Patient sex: M
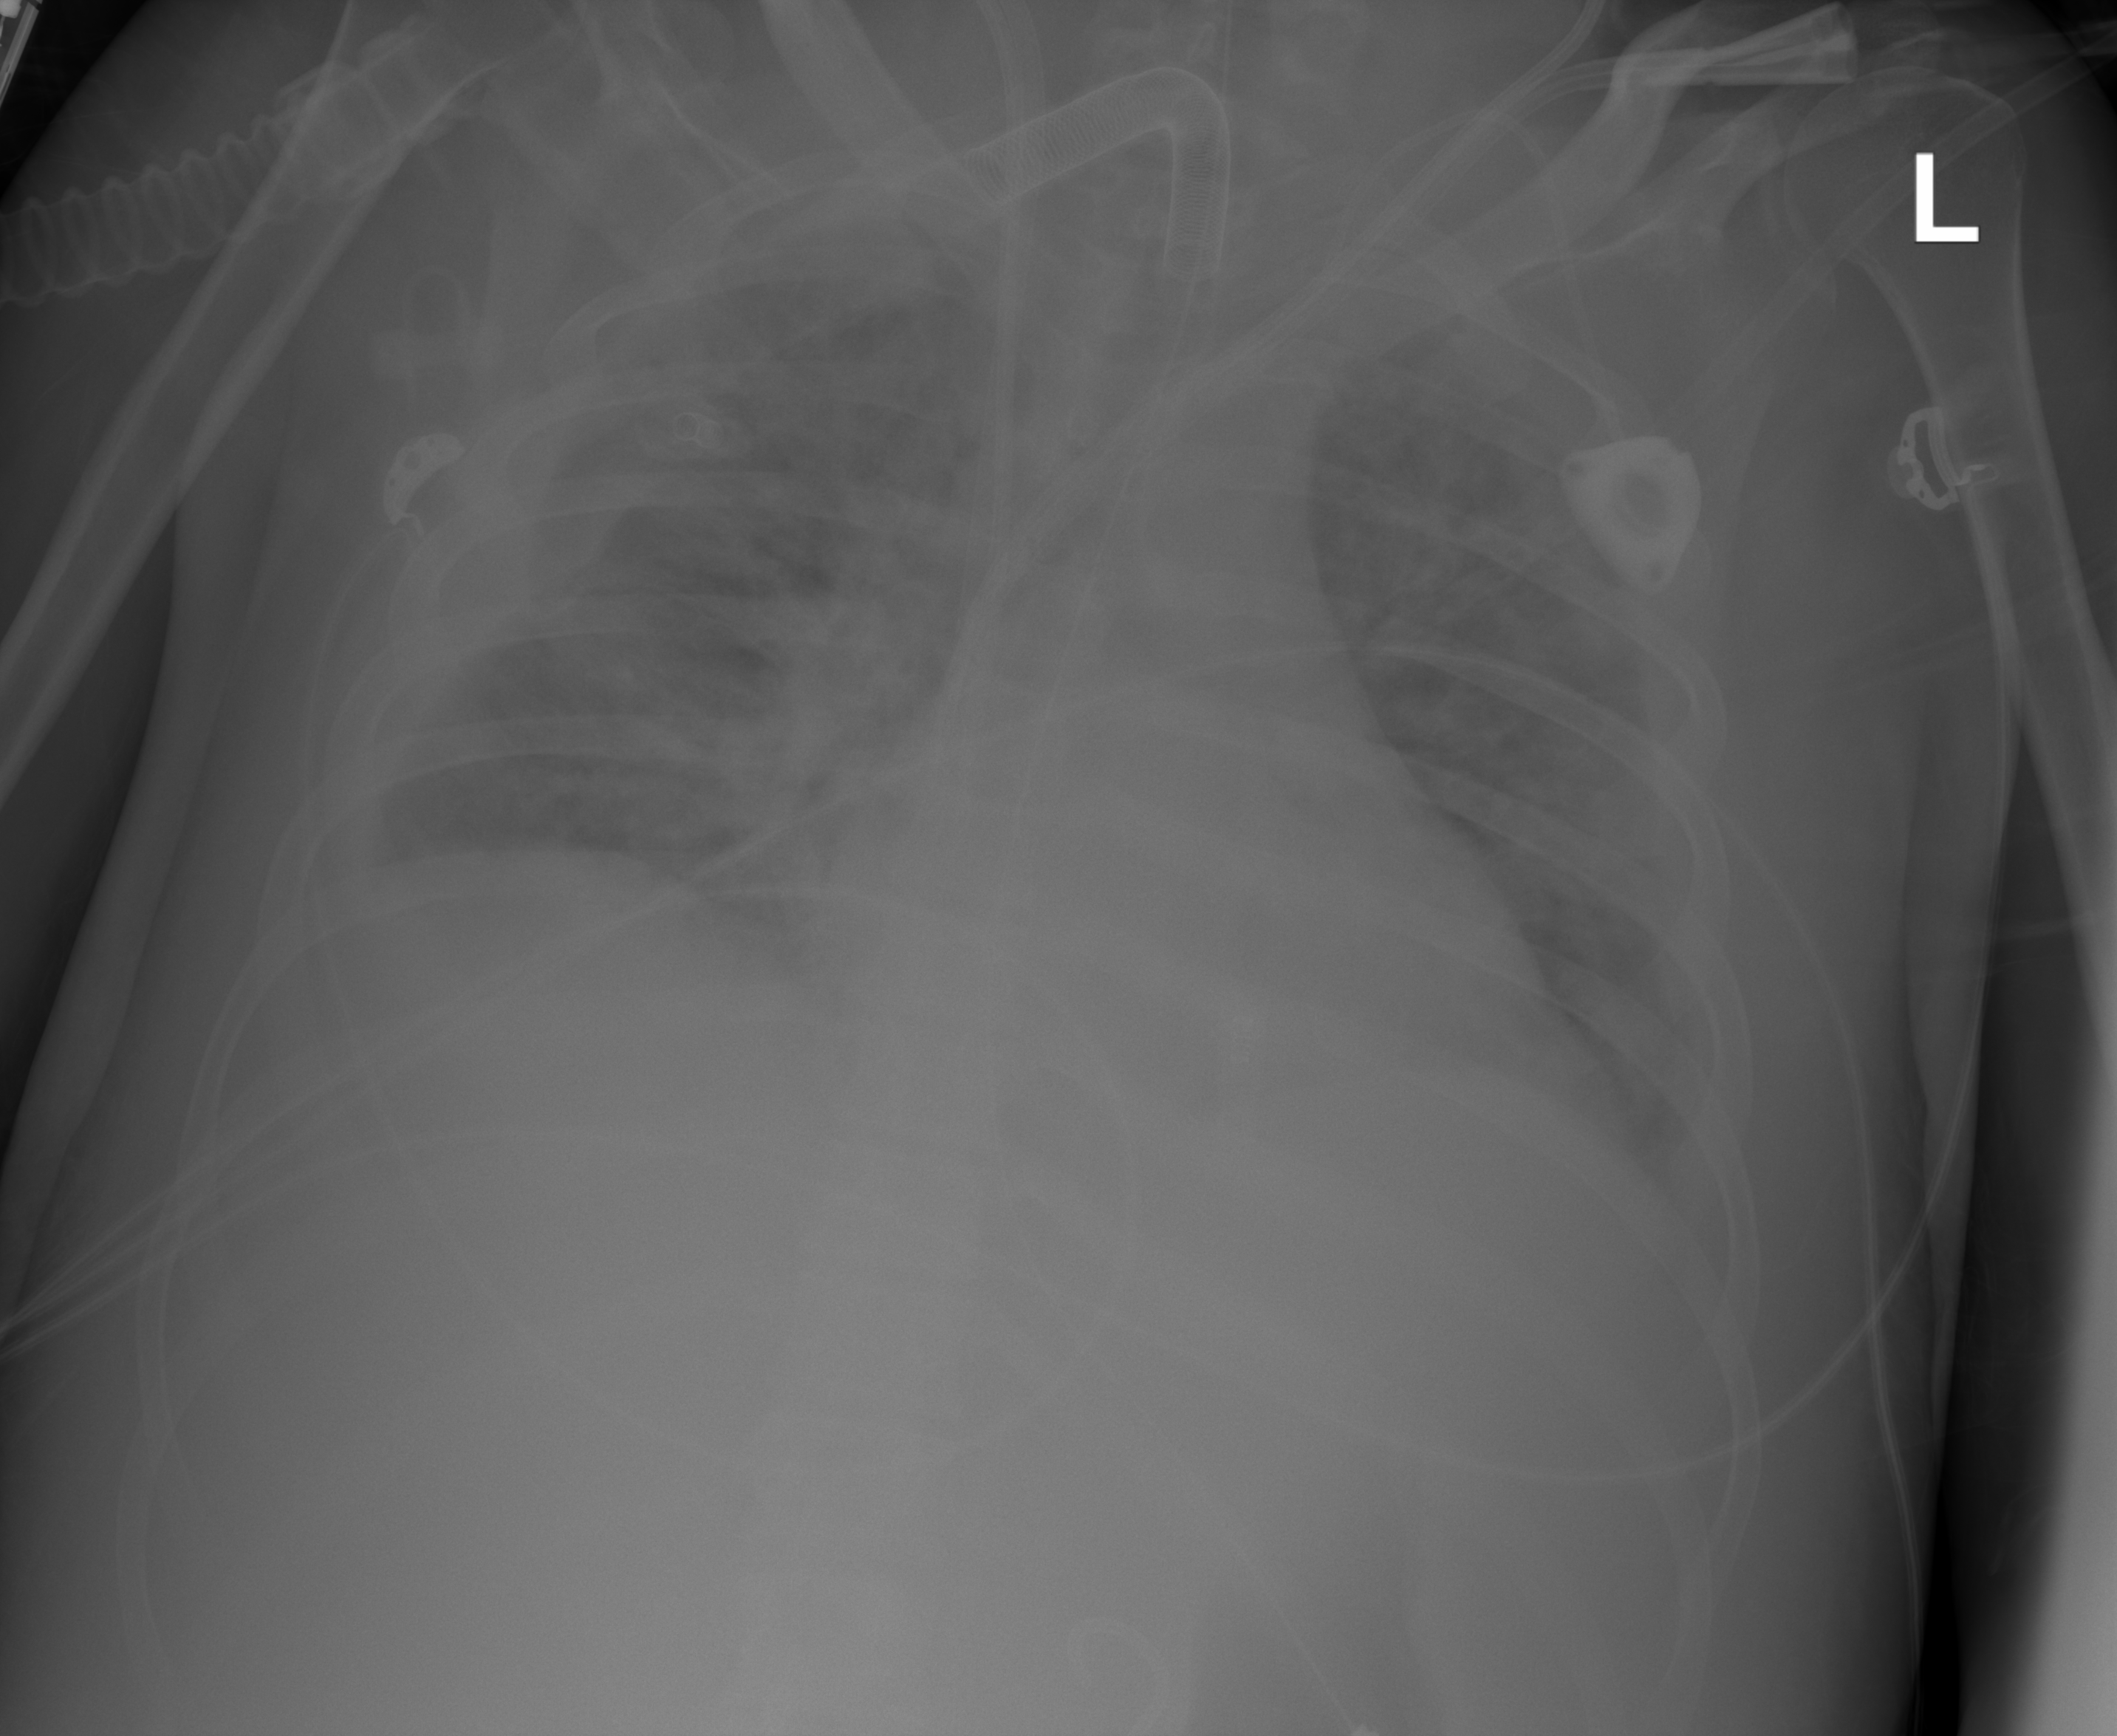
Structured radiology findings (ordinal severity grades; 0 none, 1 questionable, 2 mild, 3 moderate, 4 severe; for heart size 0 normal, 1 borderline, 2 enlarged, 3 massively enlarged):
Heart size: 2
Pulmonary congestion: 3
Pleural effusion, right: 2
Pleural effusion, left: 0
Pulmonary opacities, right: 3
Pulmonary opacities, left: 2
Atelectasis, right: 2
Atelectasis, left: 2